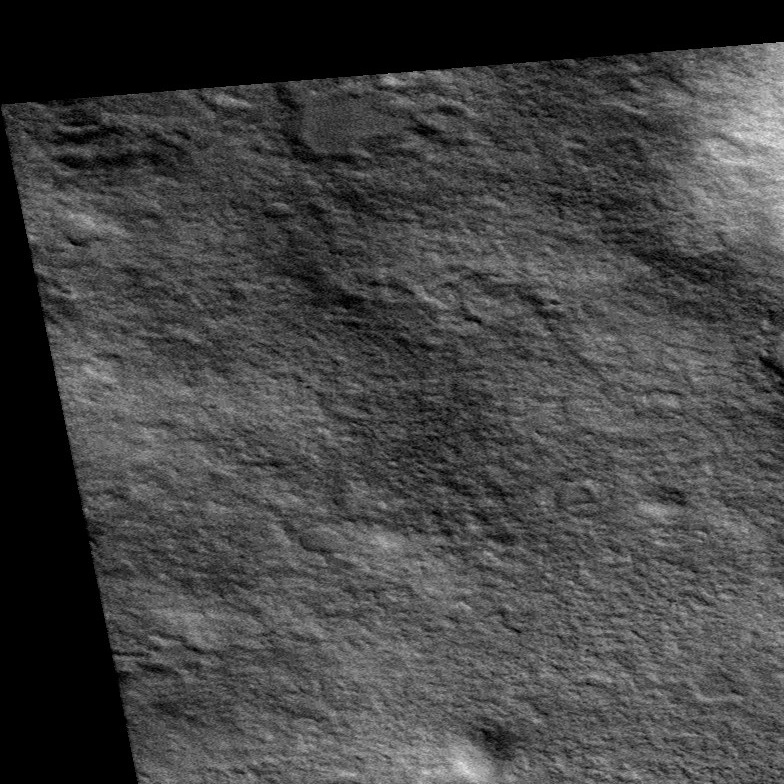
Label: dustdevil